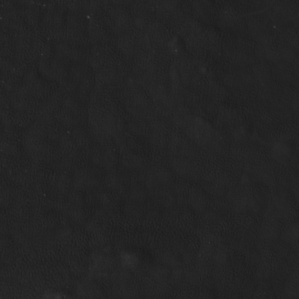
Label: non_frost